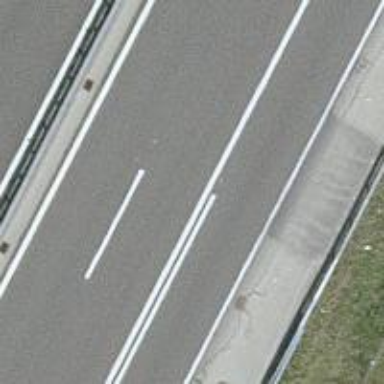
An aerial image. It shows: Motorway link.